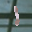
Label: 1